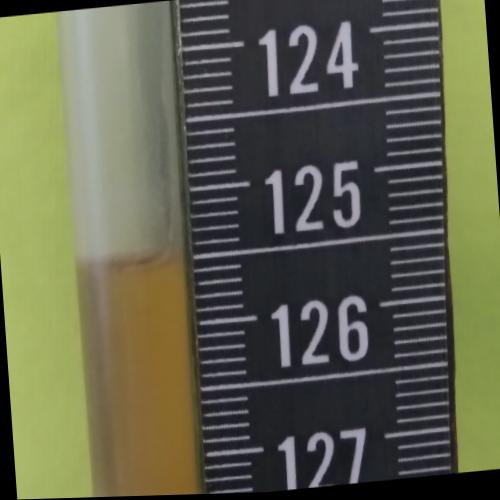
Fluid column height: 125.5 cm